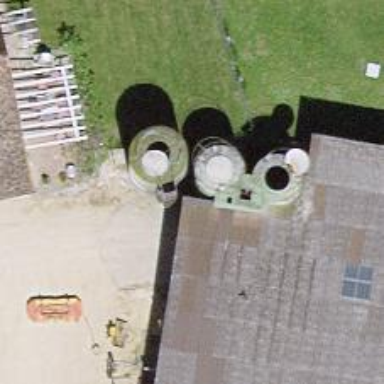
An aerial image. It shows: Silo.